Question: Maybe it sounds stupid but I am a newbie on RoR and really eager to learn.
There are 3 dropdown lists on a web page where I can get data by using terminal 'curl ... --data' e.g: Car brand, year and model, and then I would like to create a database by using RoR with the datas from terminal.
I do not know if thats possible. As an example,

But Imagine I have 100 sections so I would like to create a database with the data I can get from terminal.
Thank you
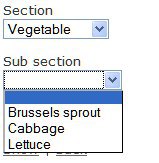
Answer: You can access the command line in Ruby (and therefore Rails) using backticks ('), or the commands 'system' or 'shell', or in various other ways.
So, you could do
'''
response = 'curl #{url}'
'''
inside your rails code (model or controller), and parse the results. However, there are a variety of gems already available for pulling html from somewhere (a text file or a webpage via url for example), and extracting content out of it, which are more reliable and easier to use than curl. This process is called "scraping", so a google for "scrape website rails" will get you started.
Nokogiri is a popular choice - eg <URL>